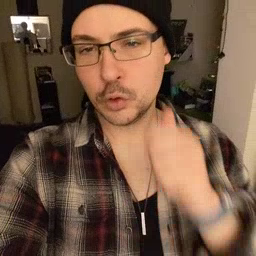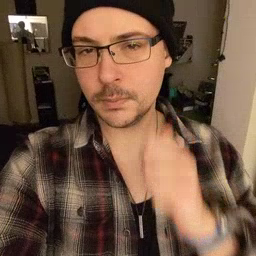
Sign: cheek